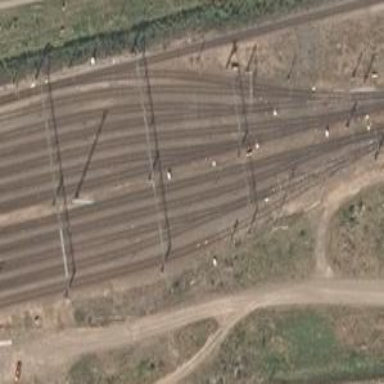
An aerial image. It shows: Railway signal.